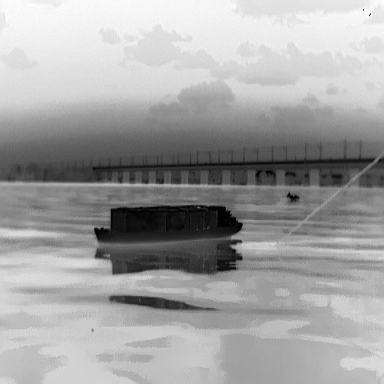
There is a fishing_boat in the infrared image.